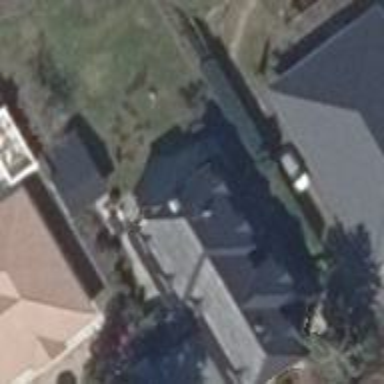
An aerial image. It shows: Detached building with mansard roof.